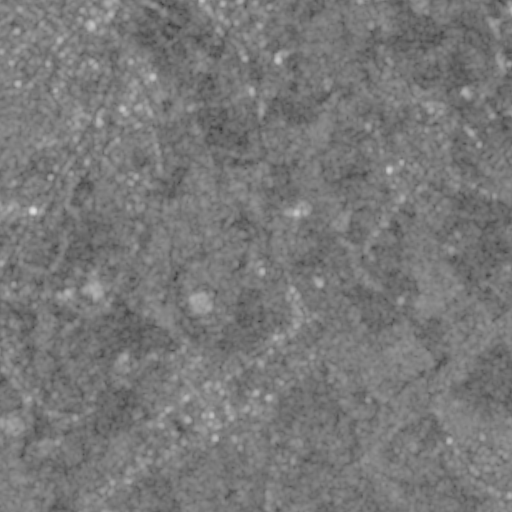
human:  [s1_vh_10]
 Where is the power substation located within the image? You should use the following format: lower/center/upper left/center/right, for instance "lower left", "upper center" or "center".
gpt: The power substation is located in the lower center of the image.
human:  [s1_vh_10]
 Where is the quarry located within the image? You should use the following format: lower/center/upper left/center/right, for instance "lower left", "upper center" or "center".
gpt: There is no quarry in the image.

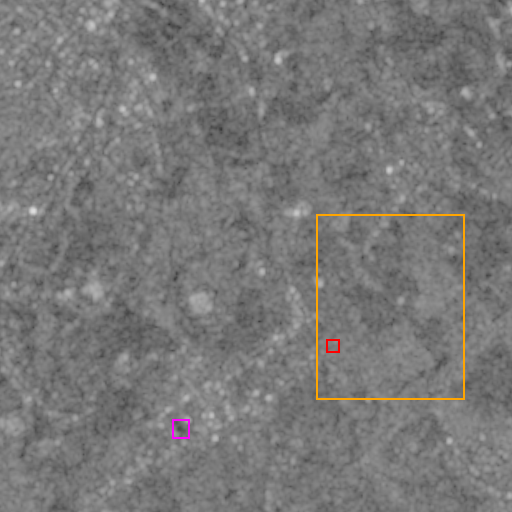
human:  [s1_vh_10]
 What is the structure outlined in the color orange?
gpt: The structure outlined in orange is a crop field.
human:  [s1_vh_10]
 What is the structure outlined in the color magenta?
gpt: The structure outlined in magenta is a park.
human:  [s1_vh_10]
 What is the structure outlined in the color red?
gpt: The structure outlined in red is a power substation.
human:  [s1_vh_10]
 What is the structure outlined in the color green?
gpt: There is no green outline.